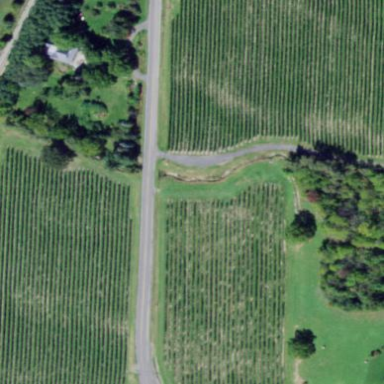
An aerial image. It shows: Vineyard with grape crops.